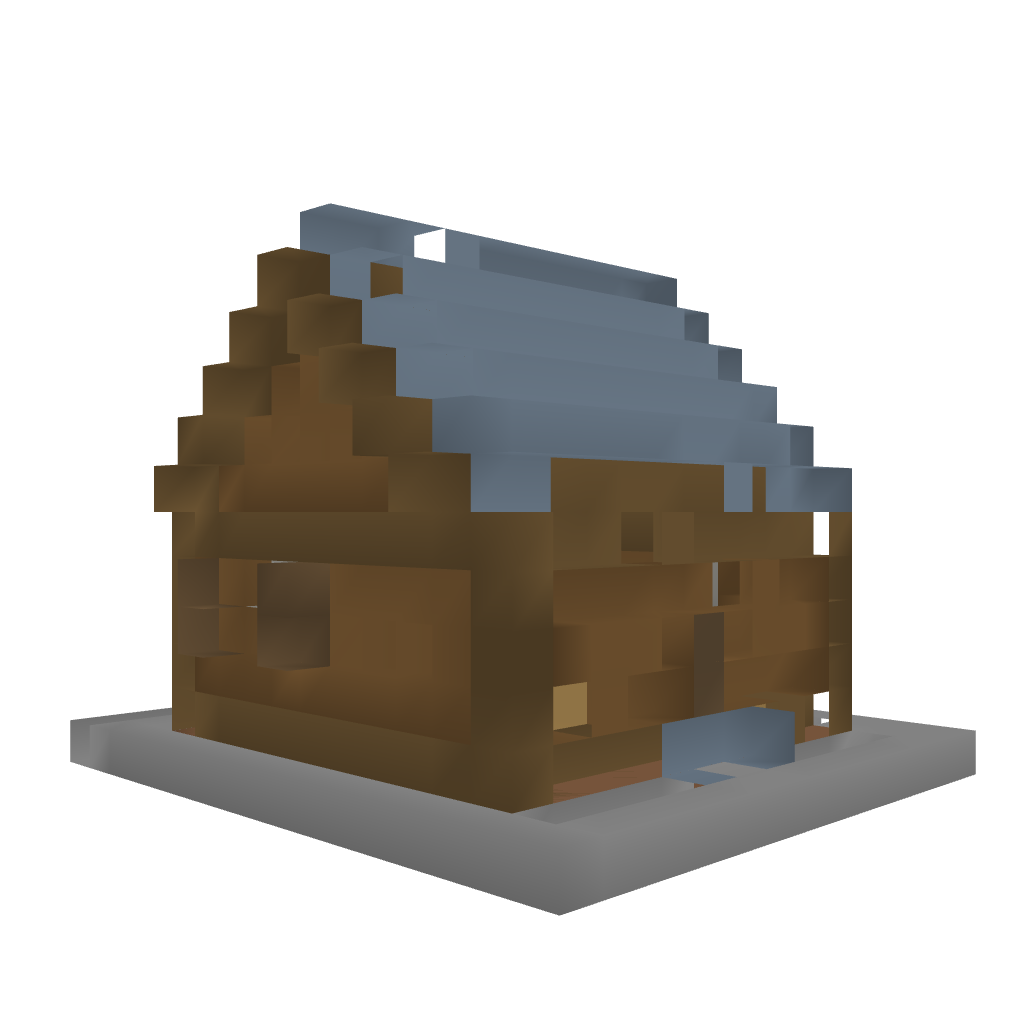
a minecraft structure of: Small Cabin House